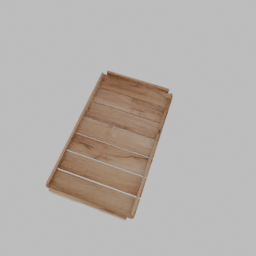
Label: tools